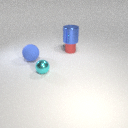
small cyan metal sphere to the right of large blue rubber sphere